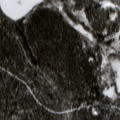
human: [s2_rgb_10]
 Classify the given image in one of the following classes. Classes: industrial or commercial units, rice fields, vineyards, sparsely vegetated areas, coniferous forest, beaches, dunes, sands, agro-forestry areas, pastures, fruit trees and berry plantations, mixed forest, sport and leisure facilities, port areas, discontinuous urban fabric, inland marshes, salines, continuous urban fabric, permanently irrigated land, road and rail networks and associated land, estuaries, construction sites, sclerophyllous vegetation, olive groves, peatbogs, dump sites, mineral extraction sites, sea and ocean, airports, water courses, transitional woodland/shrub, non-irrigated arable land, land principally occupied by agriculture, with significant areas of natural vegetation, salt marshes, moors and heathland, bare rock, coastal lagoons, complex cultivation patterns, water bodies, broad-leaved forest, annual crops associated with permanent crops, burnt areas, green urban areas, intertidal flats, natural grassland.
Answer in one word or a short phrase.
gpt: coniferous forest, transitional woodland/shrub, water bodies